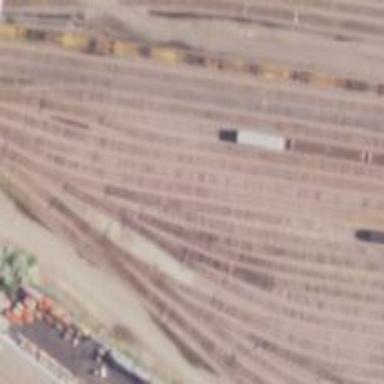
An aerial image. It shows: Railway yard in service.